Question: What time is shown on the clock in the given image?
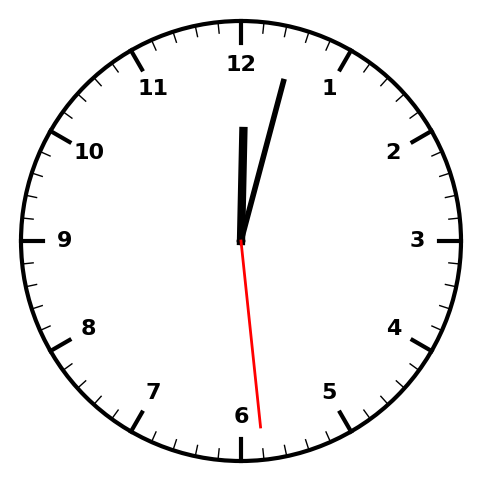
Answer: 12:02:29